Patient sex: F
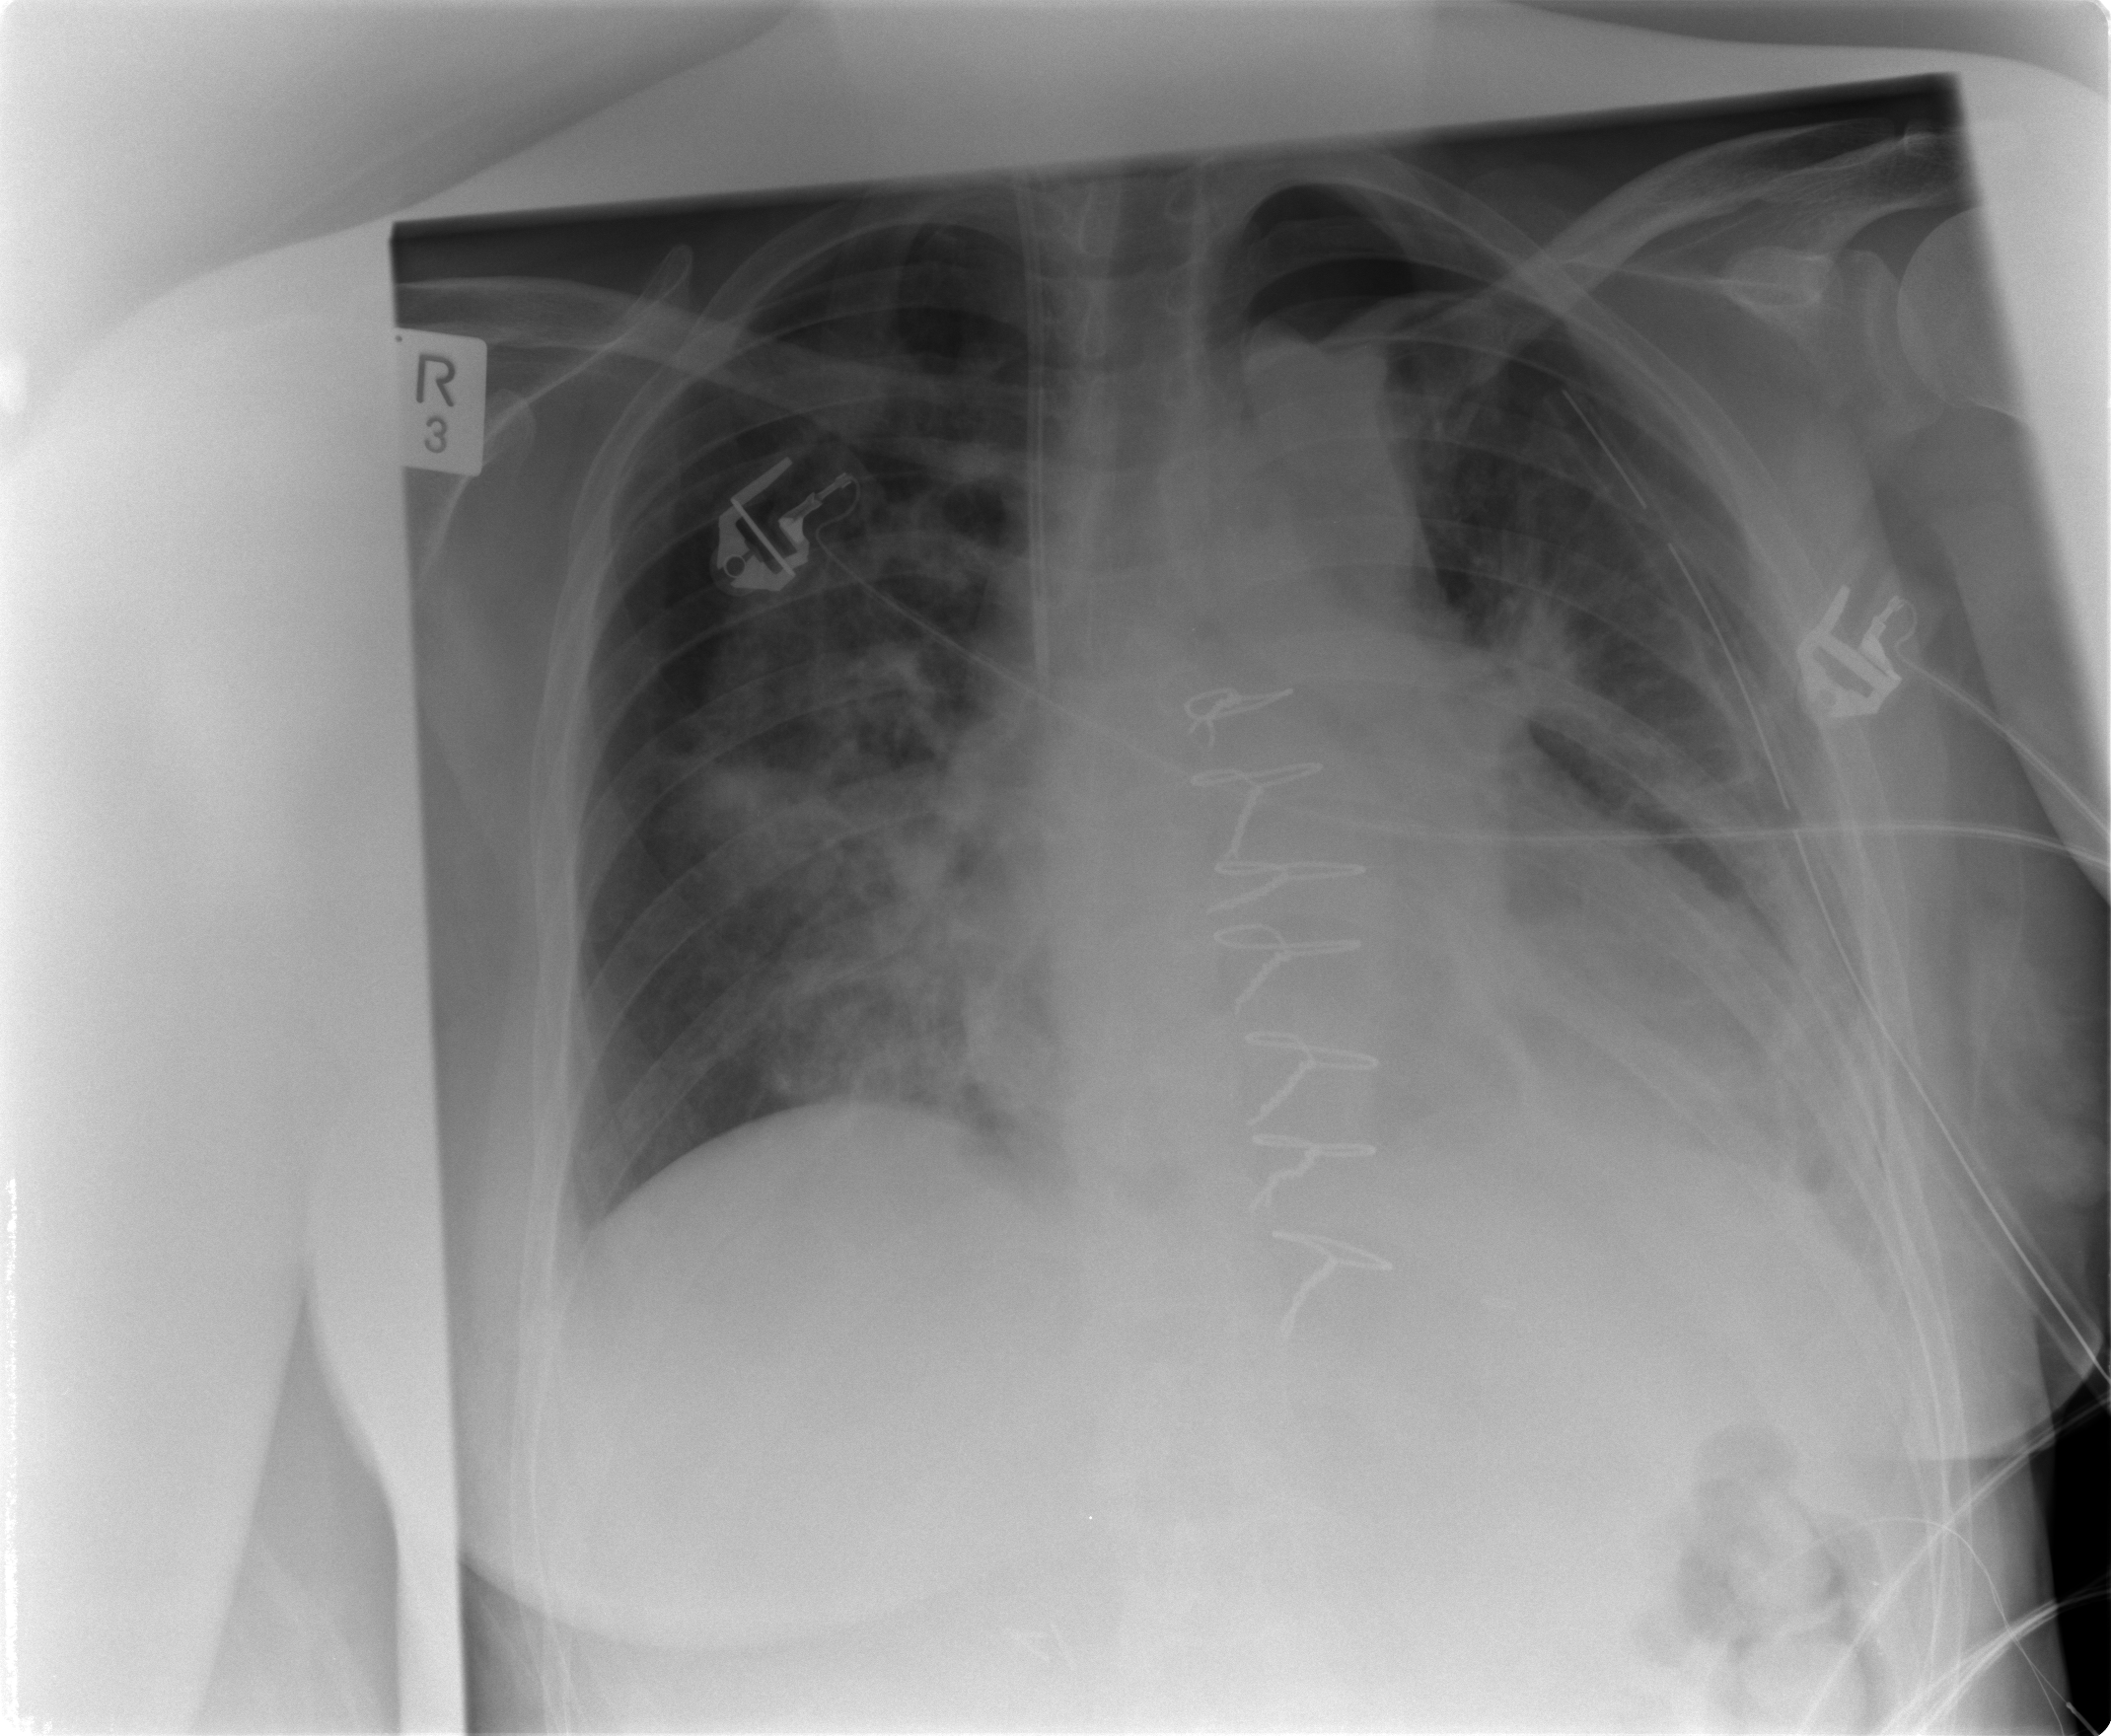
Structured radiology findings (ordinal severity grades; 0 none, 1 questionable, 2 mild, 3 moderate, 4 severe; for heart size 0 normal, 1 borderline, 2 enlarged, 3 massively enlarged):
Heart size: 2
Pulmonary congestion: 2
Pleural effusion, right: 0
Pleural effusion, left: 2
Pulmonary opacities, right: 2
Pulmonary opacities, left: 1
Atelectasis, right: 2
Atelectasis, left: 2